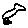
Label: bird